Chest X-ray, AP view. Patient: 17 years old, sex F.
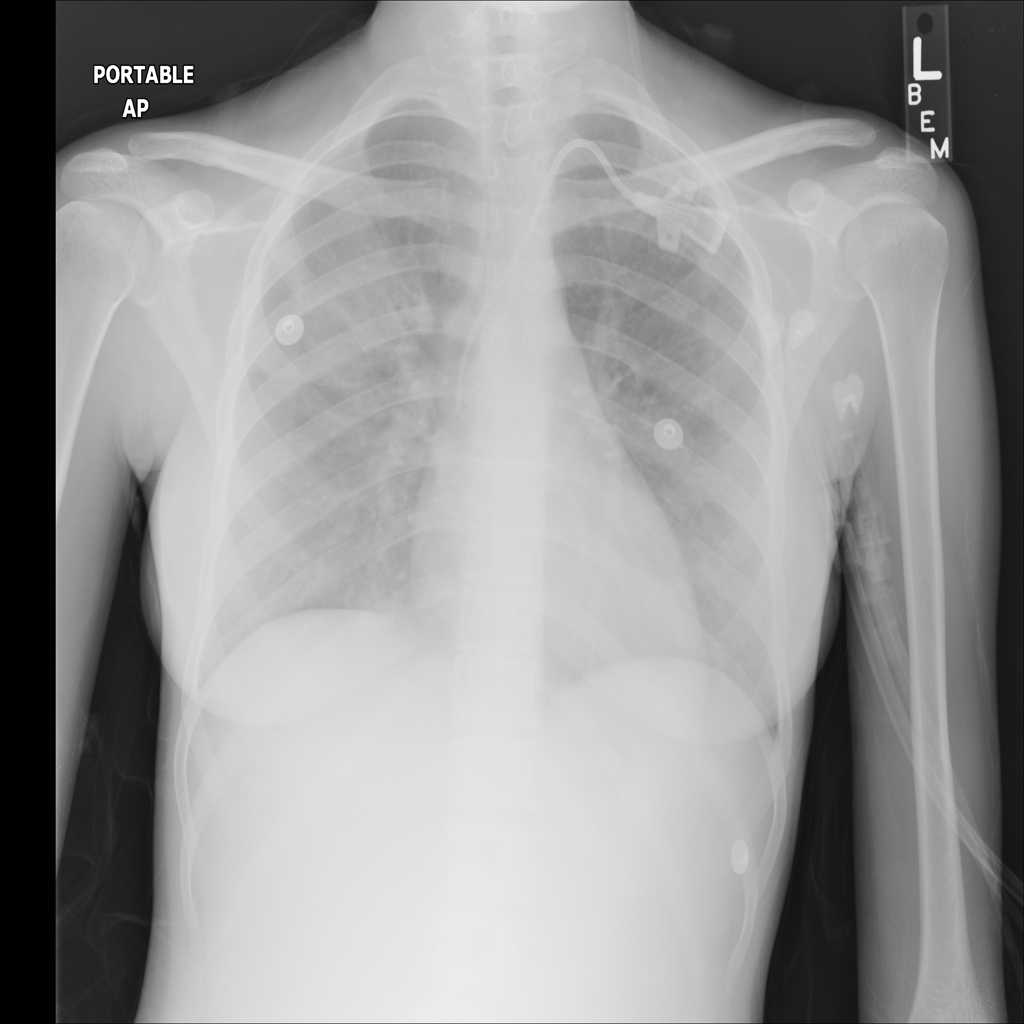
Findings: Infiltration